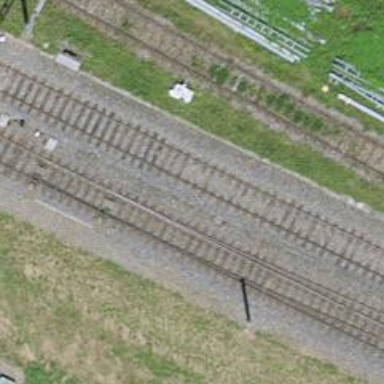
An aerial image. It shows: Single-track railway with electrified contact lines.